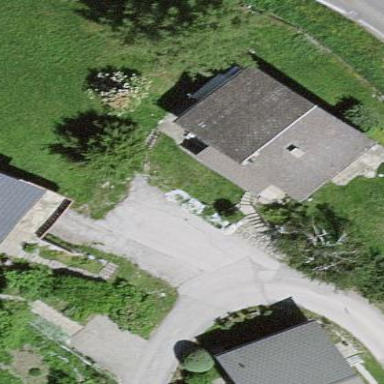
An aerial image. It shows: Simple and straightforward house.